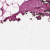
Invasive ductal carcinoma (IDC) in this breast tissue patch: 0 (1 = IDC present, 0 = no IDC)